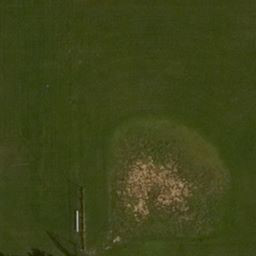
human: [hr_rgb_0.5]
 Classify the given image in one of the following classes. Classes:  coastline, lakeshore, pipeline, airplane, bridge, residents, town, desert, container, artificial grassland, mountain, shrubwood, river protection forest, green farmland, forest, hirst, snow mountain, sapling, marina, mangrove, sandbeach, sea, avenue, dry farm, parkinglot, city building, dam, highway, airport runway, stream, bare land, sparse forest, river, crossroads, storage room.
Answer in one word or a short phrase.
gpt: artificial grassland